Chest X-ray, PA view. Patient: 43 years old, sex M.
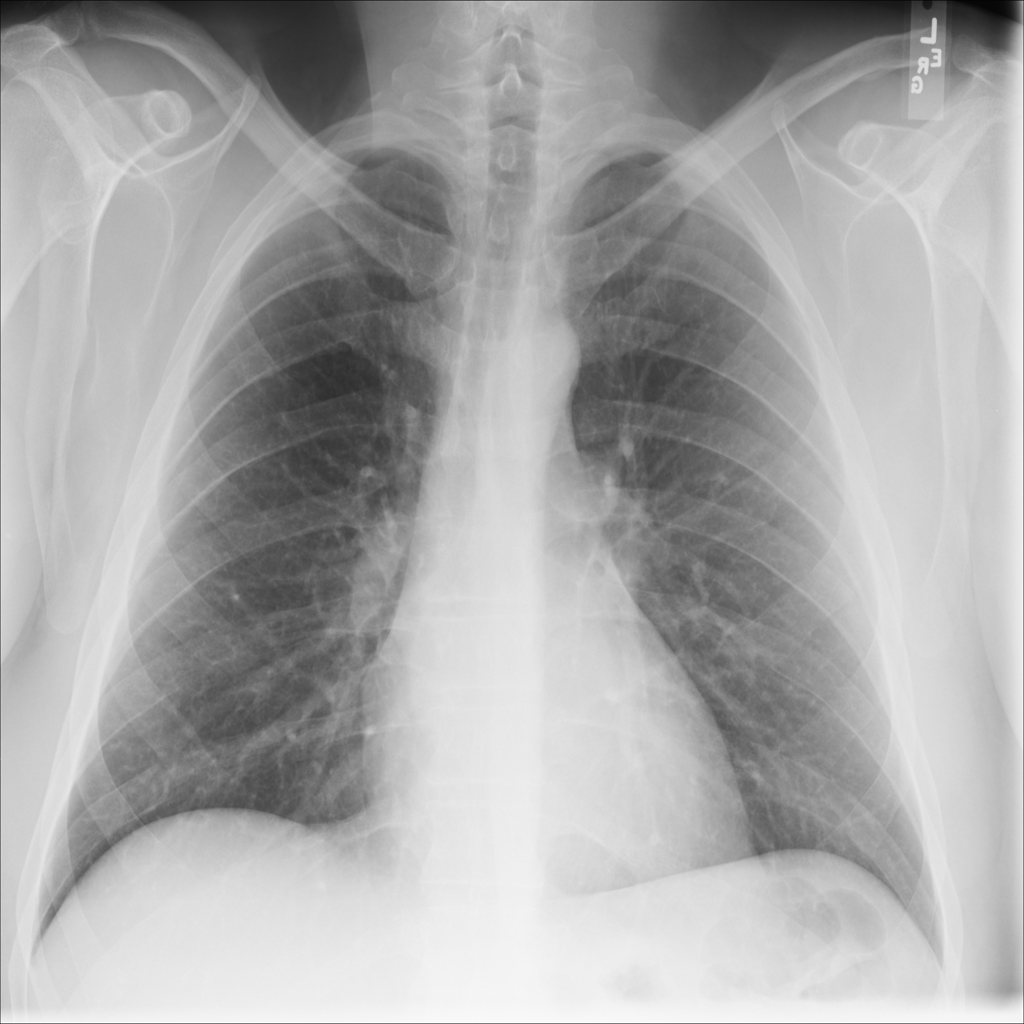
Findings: No Finding